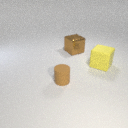
small brown rubber cylinder to the left of large yellow rubber cube